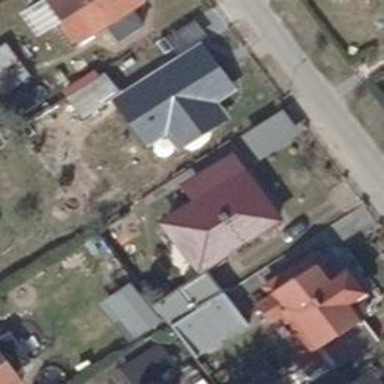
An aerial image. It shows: Detached building with hipped roof shape.